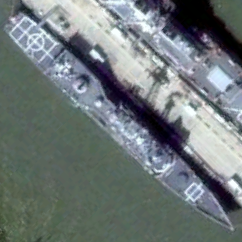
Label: cruiser